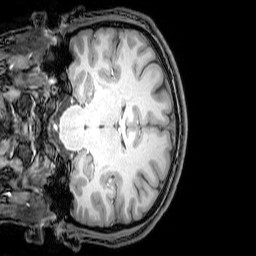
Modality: T1w
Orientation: coronal
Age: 21
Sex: male
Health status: healthy
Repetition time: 0.081 s
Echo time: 0.037 s